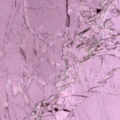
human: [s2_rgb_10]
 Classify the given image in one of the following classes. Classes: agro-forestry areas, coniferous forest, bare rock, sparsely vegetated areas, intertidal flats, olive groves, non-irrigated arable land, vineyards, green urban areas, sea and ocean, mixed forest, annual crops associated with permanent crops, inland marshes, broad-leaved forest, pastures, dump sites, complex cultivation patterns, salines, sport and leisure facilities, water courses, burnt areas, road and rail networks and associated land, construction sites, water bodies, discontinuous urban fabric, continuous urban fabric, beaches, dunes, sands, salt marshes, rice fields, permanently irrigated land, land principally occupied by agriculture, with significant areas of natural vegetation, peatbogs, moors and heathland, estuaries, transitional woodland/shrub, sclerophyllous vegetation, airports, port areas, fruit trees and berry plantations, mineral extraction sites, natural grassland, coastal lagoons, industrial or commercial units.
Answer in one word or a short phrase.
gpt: sea and ocean